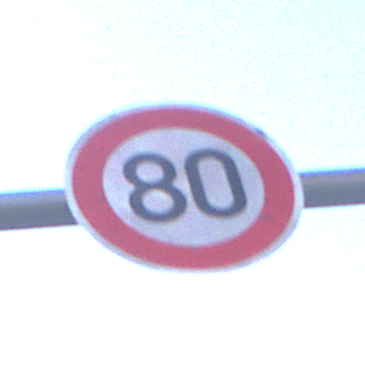
Verkehrszeichen: Geschwindigkeit80
Umgebung: Outdoor, Urban
Tageszeit: SunriseSunset
Wetter: PartlyCloudy
Licht: Natural
Jahreszeit: NotSpecified
Kontrast: LowContrast